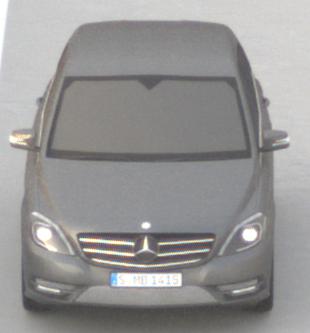
Make: Mercedes-Benz
Model: B 180 BlueEFFICIENCY
Detailed model: B-Class (246)
Model produced from: 2011/11
Model produced until: 2012/10
Doors: 5
Color: gray
Road condition: dry road
Daytime: sunrise or sunset
Contrast: low contrast